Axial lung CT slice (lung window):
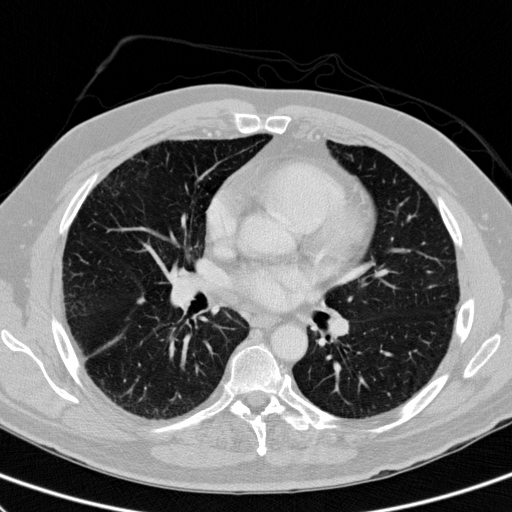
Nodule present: yes
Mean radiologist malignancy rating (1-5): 3.333